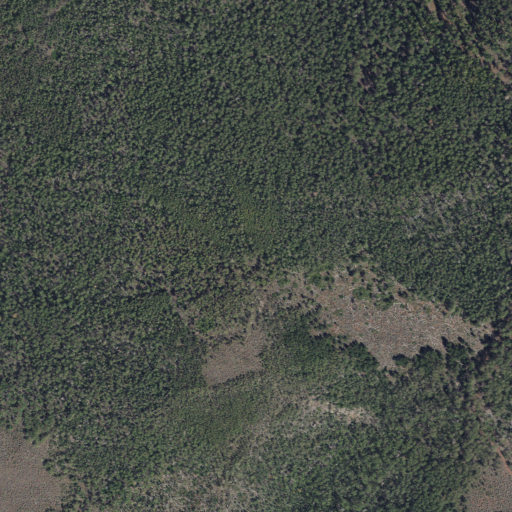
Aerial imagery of mountain in Utah named Parker Knoll containing deciduous forest, mixed forest, and shrub